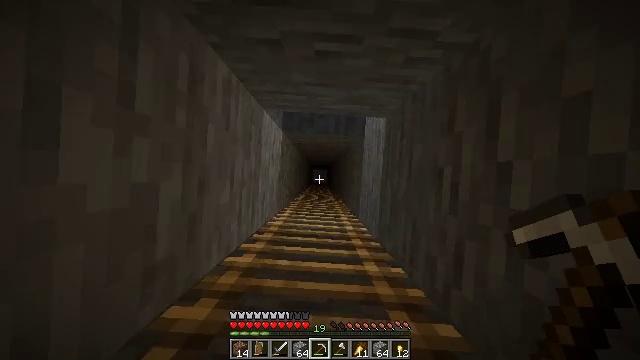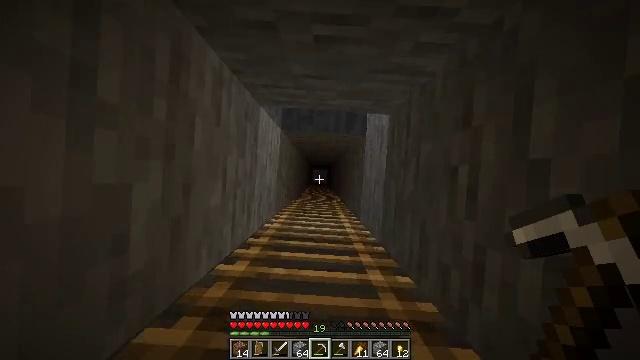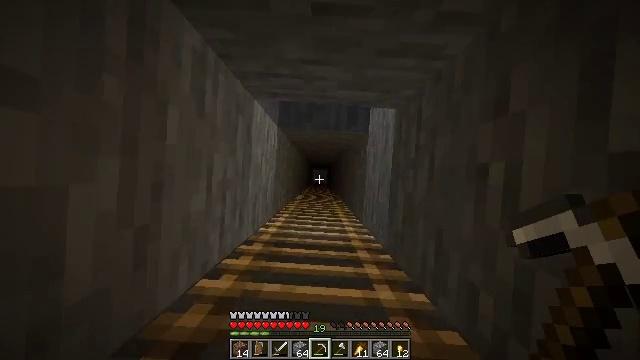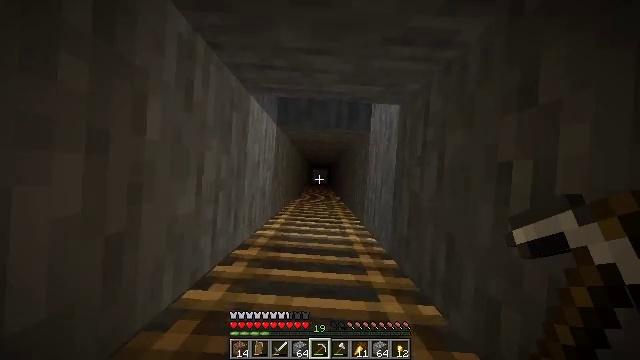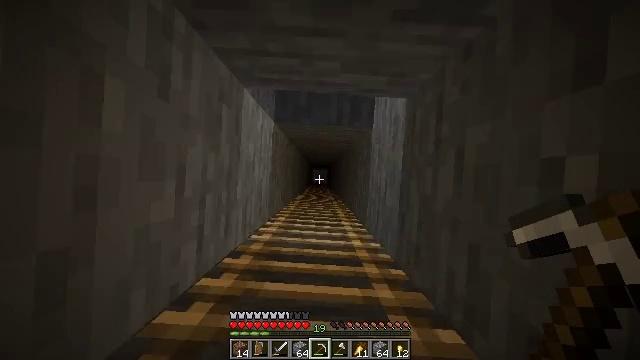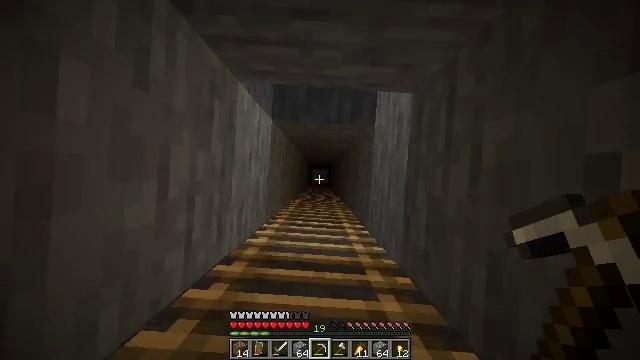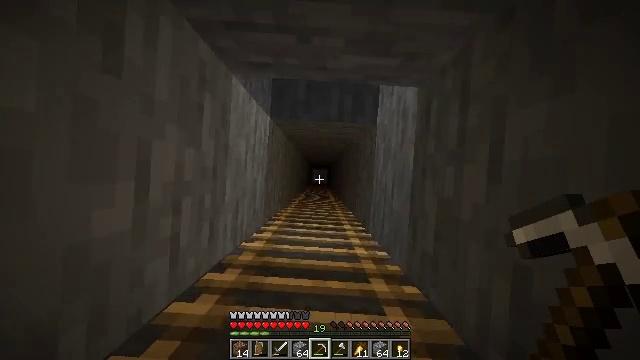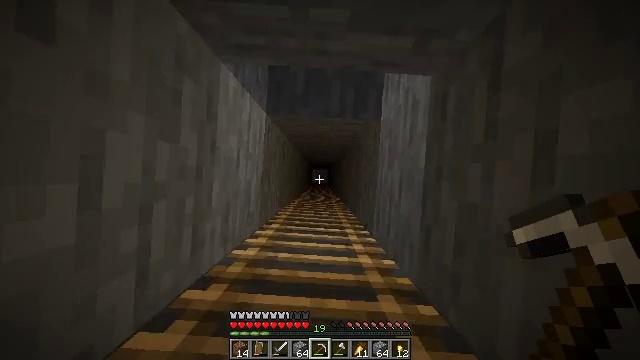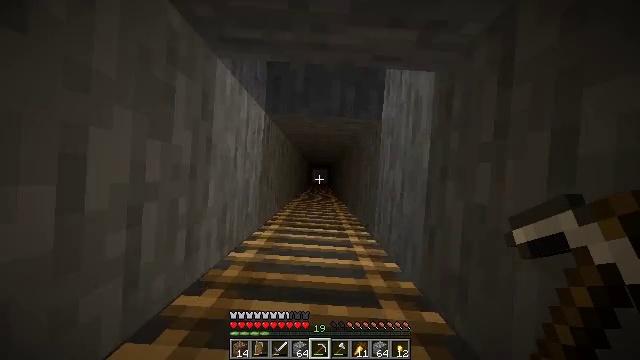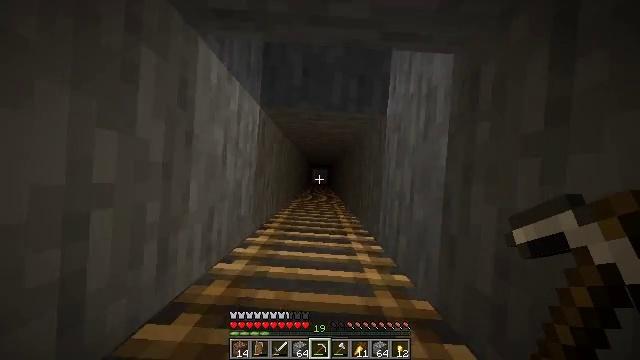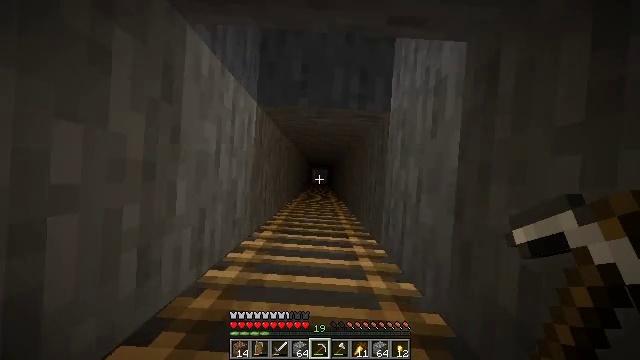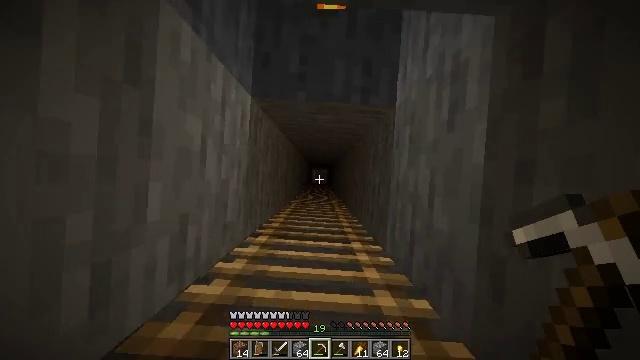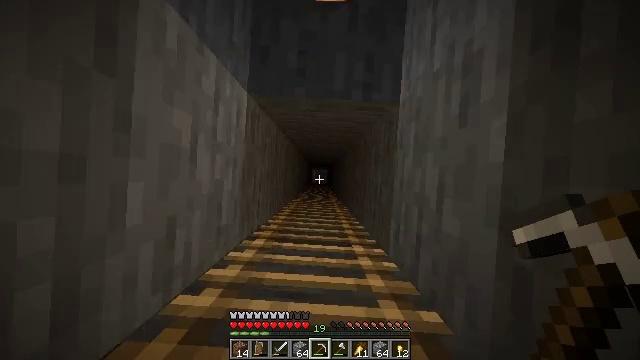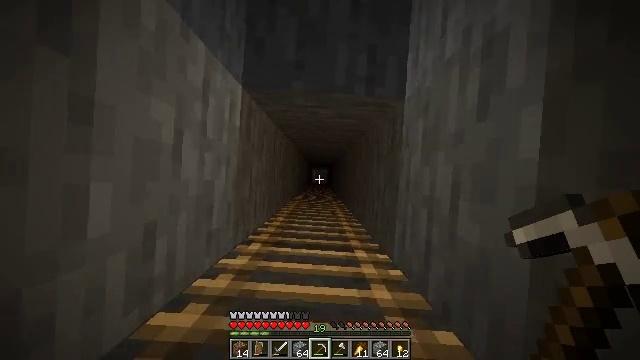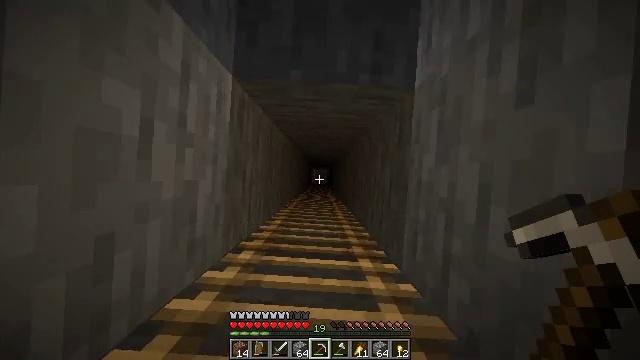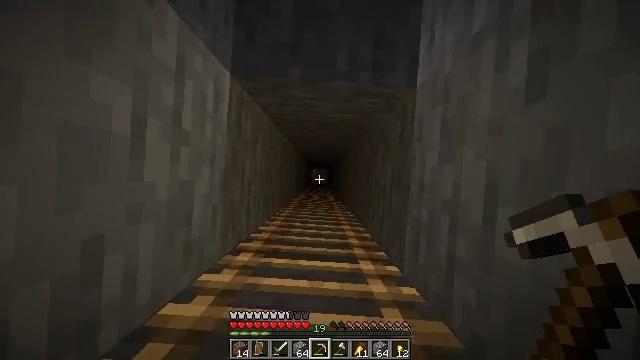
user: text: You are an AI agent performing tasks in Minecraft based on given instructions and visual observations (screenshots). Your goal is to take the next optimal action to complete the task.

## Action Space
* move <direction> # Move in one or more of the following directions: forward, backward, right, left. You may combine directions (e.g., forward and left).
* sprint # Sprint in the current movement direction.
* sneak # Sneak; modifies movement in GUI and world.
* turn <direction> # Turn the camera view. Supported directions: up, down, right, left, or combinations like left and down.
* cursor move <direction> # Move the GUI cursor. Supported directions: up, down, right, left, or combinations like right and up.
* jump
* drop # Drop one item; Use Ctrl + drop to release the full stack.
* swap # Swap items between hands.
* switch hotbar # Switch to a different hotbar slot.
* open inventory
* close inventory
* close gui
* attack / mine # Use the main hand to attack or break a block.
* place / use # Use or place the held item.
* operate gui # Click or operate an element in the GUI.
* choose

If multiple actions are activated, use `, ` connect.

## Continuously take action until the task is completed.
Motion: motion action
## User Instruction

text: Put iron ingots in the crafting grid to craft an iron block.
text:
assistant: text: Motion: move forward
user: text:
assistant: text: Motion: move forward
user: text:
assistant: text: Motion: move forward
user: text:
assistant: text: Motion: move forward
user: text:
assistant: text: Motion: move forward
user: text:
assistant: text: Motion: move forward
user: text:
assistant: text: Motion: move forward
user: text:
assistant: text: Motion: move forward
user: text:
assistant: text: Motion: move forward
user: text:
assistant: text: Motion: move forward
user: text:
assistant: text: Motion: move forward
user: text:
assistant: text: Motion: move forward
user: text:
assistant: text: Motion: move forward
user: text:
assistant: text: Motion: move forward
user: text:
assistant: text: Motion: move forward
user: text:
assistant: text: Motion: move forward
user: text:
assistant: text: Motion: move forward
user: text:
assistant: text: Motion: move forward
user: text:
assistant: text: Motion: move forward
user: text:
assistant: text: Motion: move forward
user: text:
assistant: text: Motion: move forward
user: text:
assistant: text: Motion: move forward
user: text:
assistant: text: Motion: move forward
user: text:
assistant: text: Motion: move forward
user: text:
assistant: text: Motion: move forward
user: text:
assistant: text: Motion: move forward
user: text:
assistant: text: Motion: move forward
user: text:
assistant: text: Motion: move forward
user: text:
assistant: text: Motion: move forward
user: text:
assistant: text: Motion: move forward